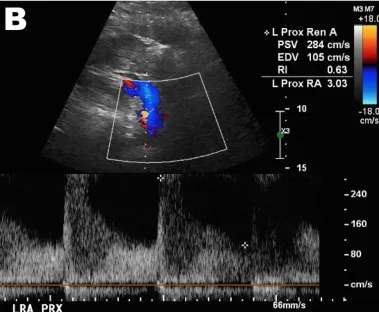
Left proximal.
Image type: radiology (ultrasound)